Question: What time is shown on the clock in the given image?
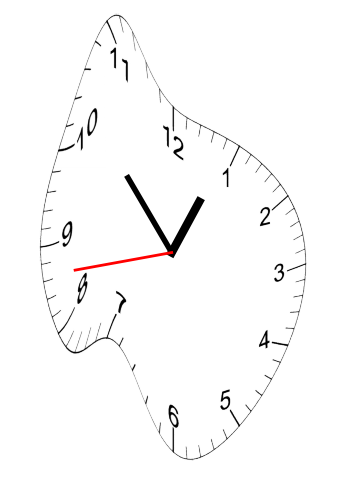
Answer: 12:52:43